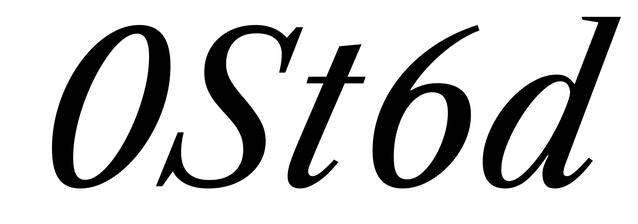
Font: LibreCaslonText-Italic_Italic